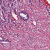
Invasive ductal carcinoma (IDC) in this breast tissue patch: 1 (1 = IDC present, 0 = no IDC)